Question: Before anything, I'll show you my table:

(In the context of PHP)
I'd like to create a multidimensional array via a query - So that a group of with the same will end up in the same place:
'''
<?php
// Given the above example table, it would essentially produce this:
$my_1 = array
( array('ect'),
array('123', 'tag'),
array('lolly', 'hat')
);
'''
Is that a possibility? I've achieved the same result by looping through queries, but it's terribly inefficient.
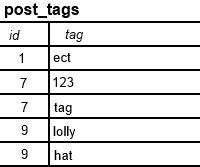
Answer: '''
<?php
$array = array();
foreach($tags as $tag)
{
if(array_key_exist($tag->id,$array)){
//if key is assigned in array, we can push value to key
$array[$tag->id] = array_push($tag->value,$array[$tag->id]);
}else{
//if key is not assigned we will create key and push value
$array[$tag->id] = $tag->value;
}
}
//usage
print_r($array[7]); // list tags with id 7
?>
'''